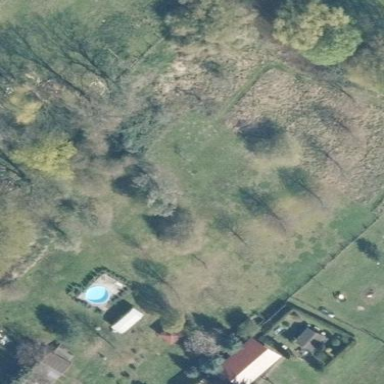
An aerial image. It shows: Garden that is leisure land.